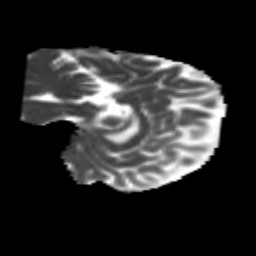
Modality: MD
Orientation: sagittal
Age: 29
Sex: female
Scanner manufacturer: siemens
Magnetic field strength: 3 T
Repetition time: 1.8 s
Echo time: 0.07 s